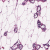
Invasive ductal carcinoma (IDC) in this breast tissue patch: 0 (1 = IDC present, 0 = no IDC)